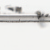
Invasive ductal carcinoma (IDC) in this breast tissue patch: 0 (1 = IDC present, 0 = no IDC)